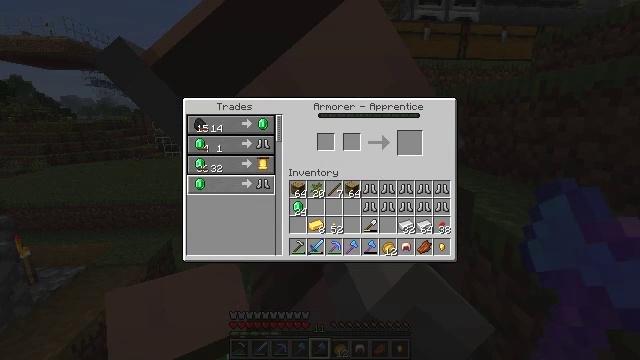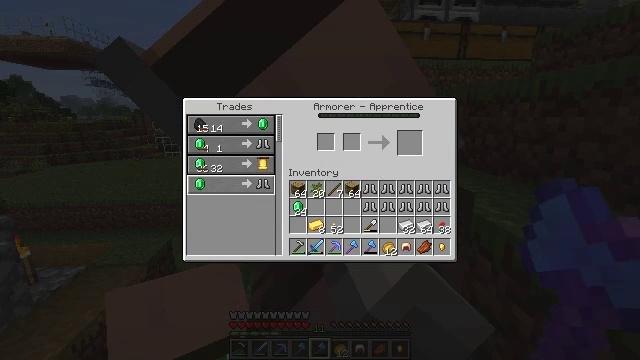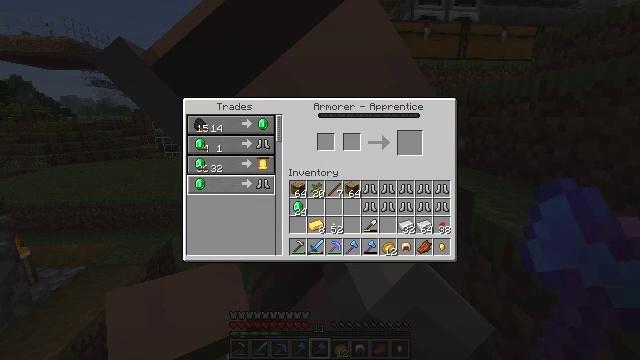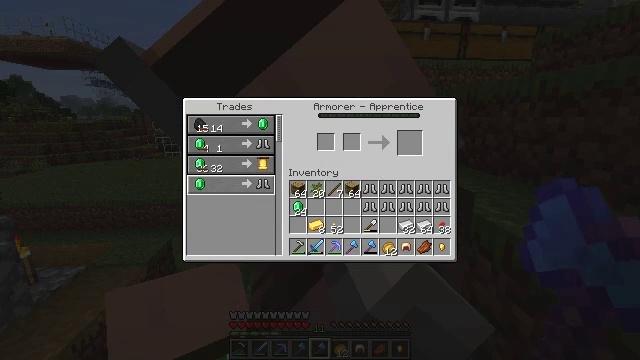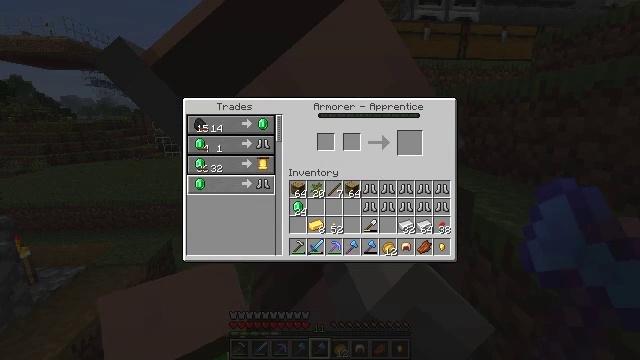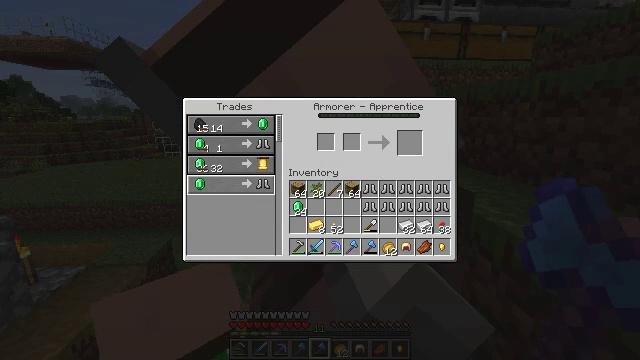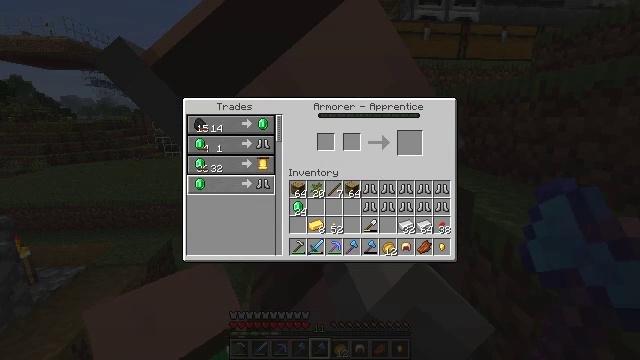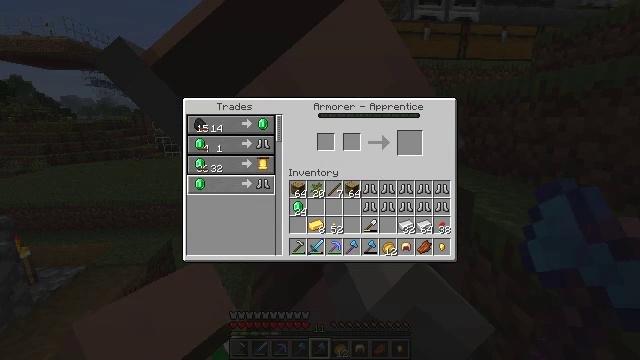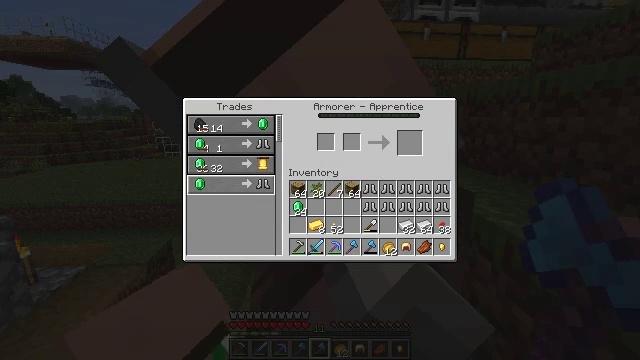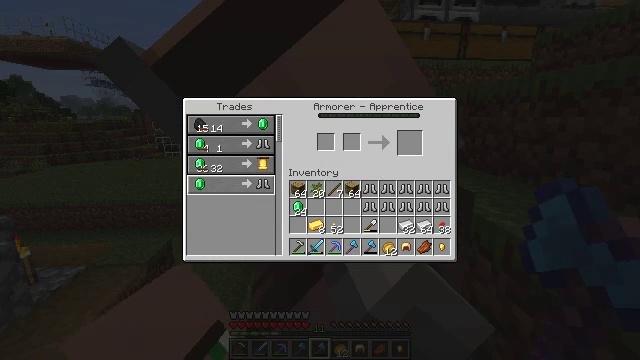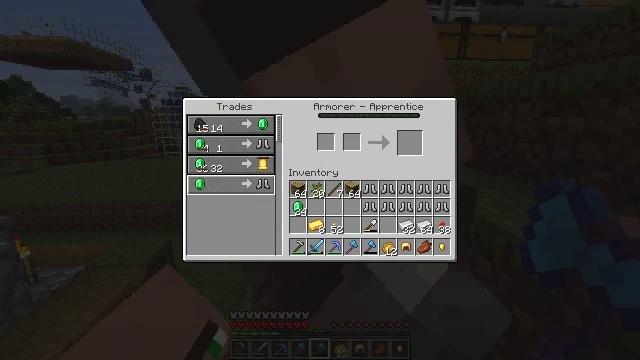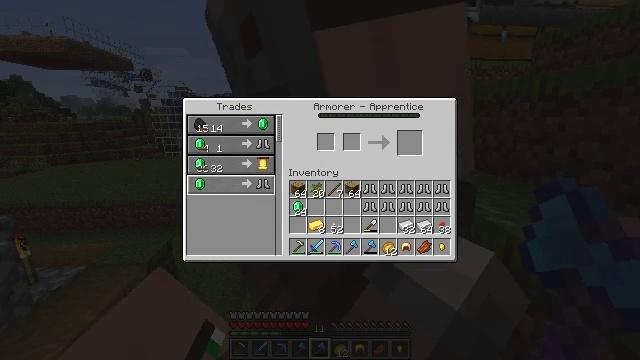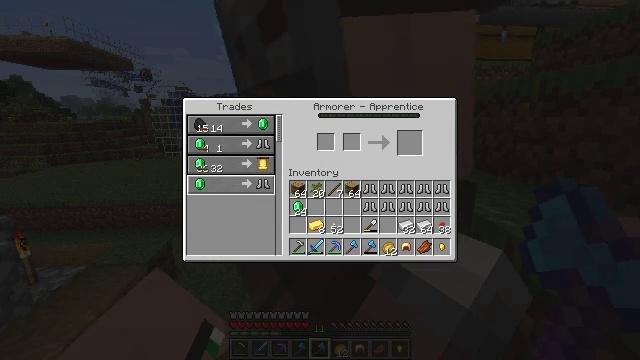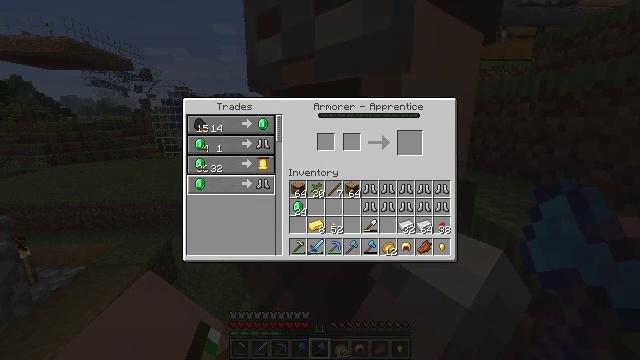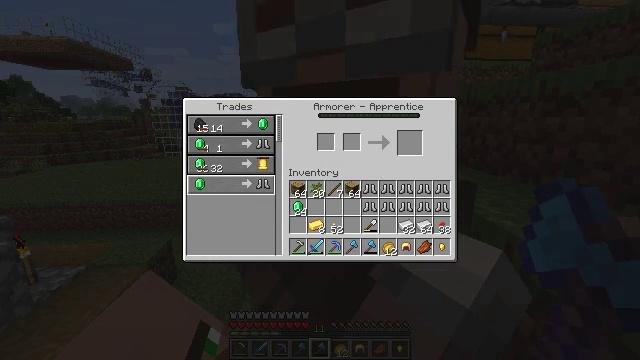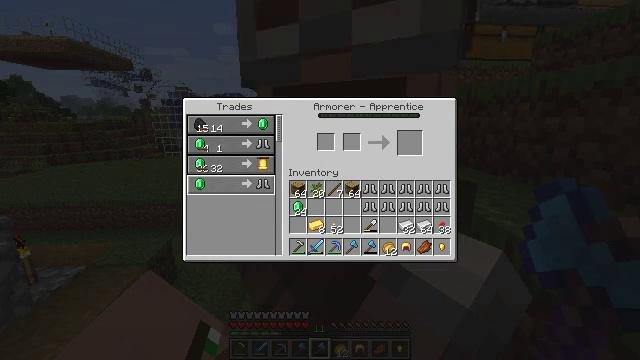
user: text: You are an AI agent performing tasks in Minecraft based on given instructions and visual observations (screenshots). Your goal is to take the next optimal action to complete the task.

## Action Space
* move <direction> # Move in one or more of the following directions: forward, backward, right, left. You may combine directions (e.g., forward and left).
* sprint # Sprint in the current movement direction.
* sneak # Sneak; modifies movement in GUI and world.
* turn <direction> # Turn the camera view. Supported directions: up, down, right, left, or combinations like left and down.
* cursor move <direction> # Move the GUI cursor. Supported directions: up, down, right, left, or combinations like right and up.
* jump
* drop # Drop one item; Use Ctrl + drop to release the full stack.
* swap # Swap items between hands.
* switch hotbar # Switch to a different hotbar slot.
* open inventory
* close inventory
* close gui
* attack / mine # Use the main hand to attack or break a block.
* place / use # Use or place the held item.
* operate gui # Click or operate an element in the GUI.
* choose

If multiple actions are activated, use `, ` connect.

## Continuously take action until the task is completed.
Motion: motion action
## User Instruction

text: Craft a set of chainmail boots on the crafting table.
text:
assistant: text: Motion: no_op
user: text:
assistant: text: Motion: no_op
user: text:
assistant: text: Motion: no_op
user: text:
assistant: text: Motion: no_op
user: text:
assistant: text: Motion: no_op
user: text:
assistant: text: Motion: no_op
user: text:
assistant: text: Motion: no_op
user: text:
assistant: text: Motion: no_op
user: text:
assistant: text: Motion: no_op
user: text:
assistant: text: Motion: no_op
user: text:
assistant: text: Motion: no_op
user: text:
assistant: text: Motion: no_op
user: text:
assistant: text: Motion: no_op
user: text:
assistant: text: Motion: no_op
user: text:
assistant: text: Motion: no_op
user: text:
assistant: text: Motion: no_op
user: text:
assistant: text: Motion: no_op
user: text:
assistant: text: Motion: no_op
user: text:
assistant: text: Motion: no_op
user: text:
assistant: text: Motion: no_op
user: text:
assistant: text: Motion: no_op
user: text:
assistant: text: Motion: no_op
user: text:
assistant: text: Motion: no_op
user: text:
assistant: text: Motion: no_op
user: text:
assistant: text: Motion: no_op
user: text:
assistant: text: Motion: no_op
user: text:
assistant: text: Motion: no_op
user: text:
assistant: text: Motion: no_op
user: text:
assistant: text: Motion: no_op
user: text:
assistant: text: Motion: no_op